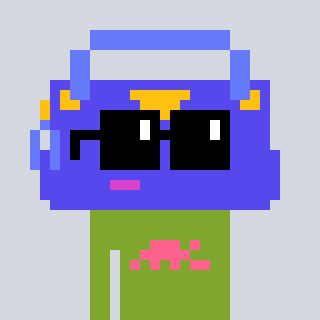
a pixel art character with square black sunglasses, a bag-shaped head and a slimegreen-colored body on a cool background